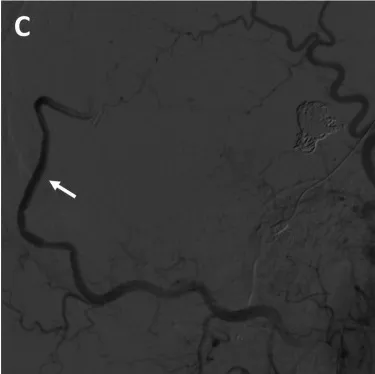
Patient #10. He underwent a right OA to P4 bypass with a DLCFA interposition graft, followed by a coil embolization/vessel sacrifice of the right P2 aneurysm (keeping the proximal right P1 patent) after BTO [(C,D) serial lateral images from a right external carotid artery injection demonstrating patency of the bypass (white arrows) and backfilling of the PCA territory (black arrow).
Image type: radiology (x_ray)